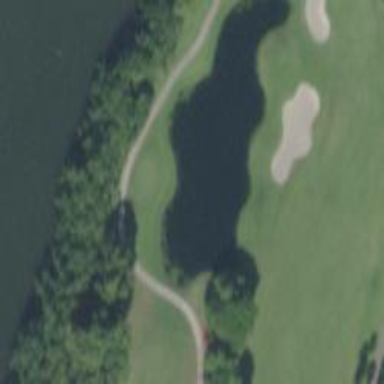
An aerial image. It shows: Pond serving as lateral water hazard on golf course.